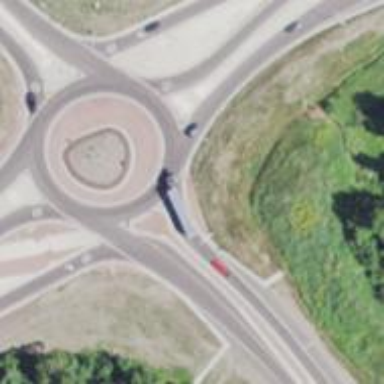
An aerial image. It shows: Roundabout on primary highway.